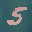
Label: 5